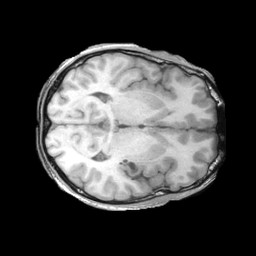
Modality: T1w
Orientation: axial
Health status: ill
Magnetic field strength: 3 T